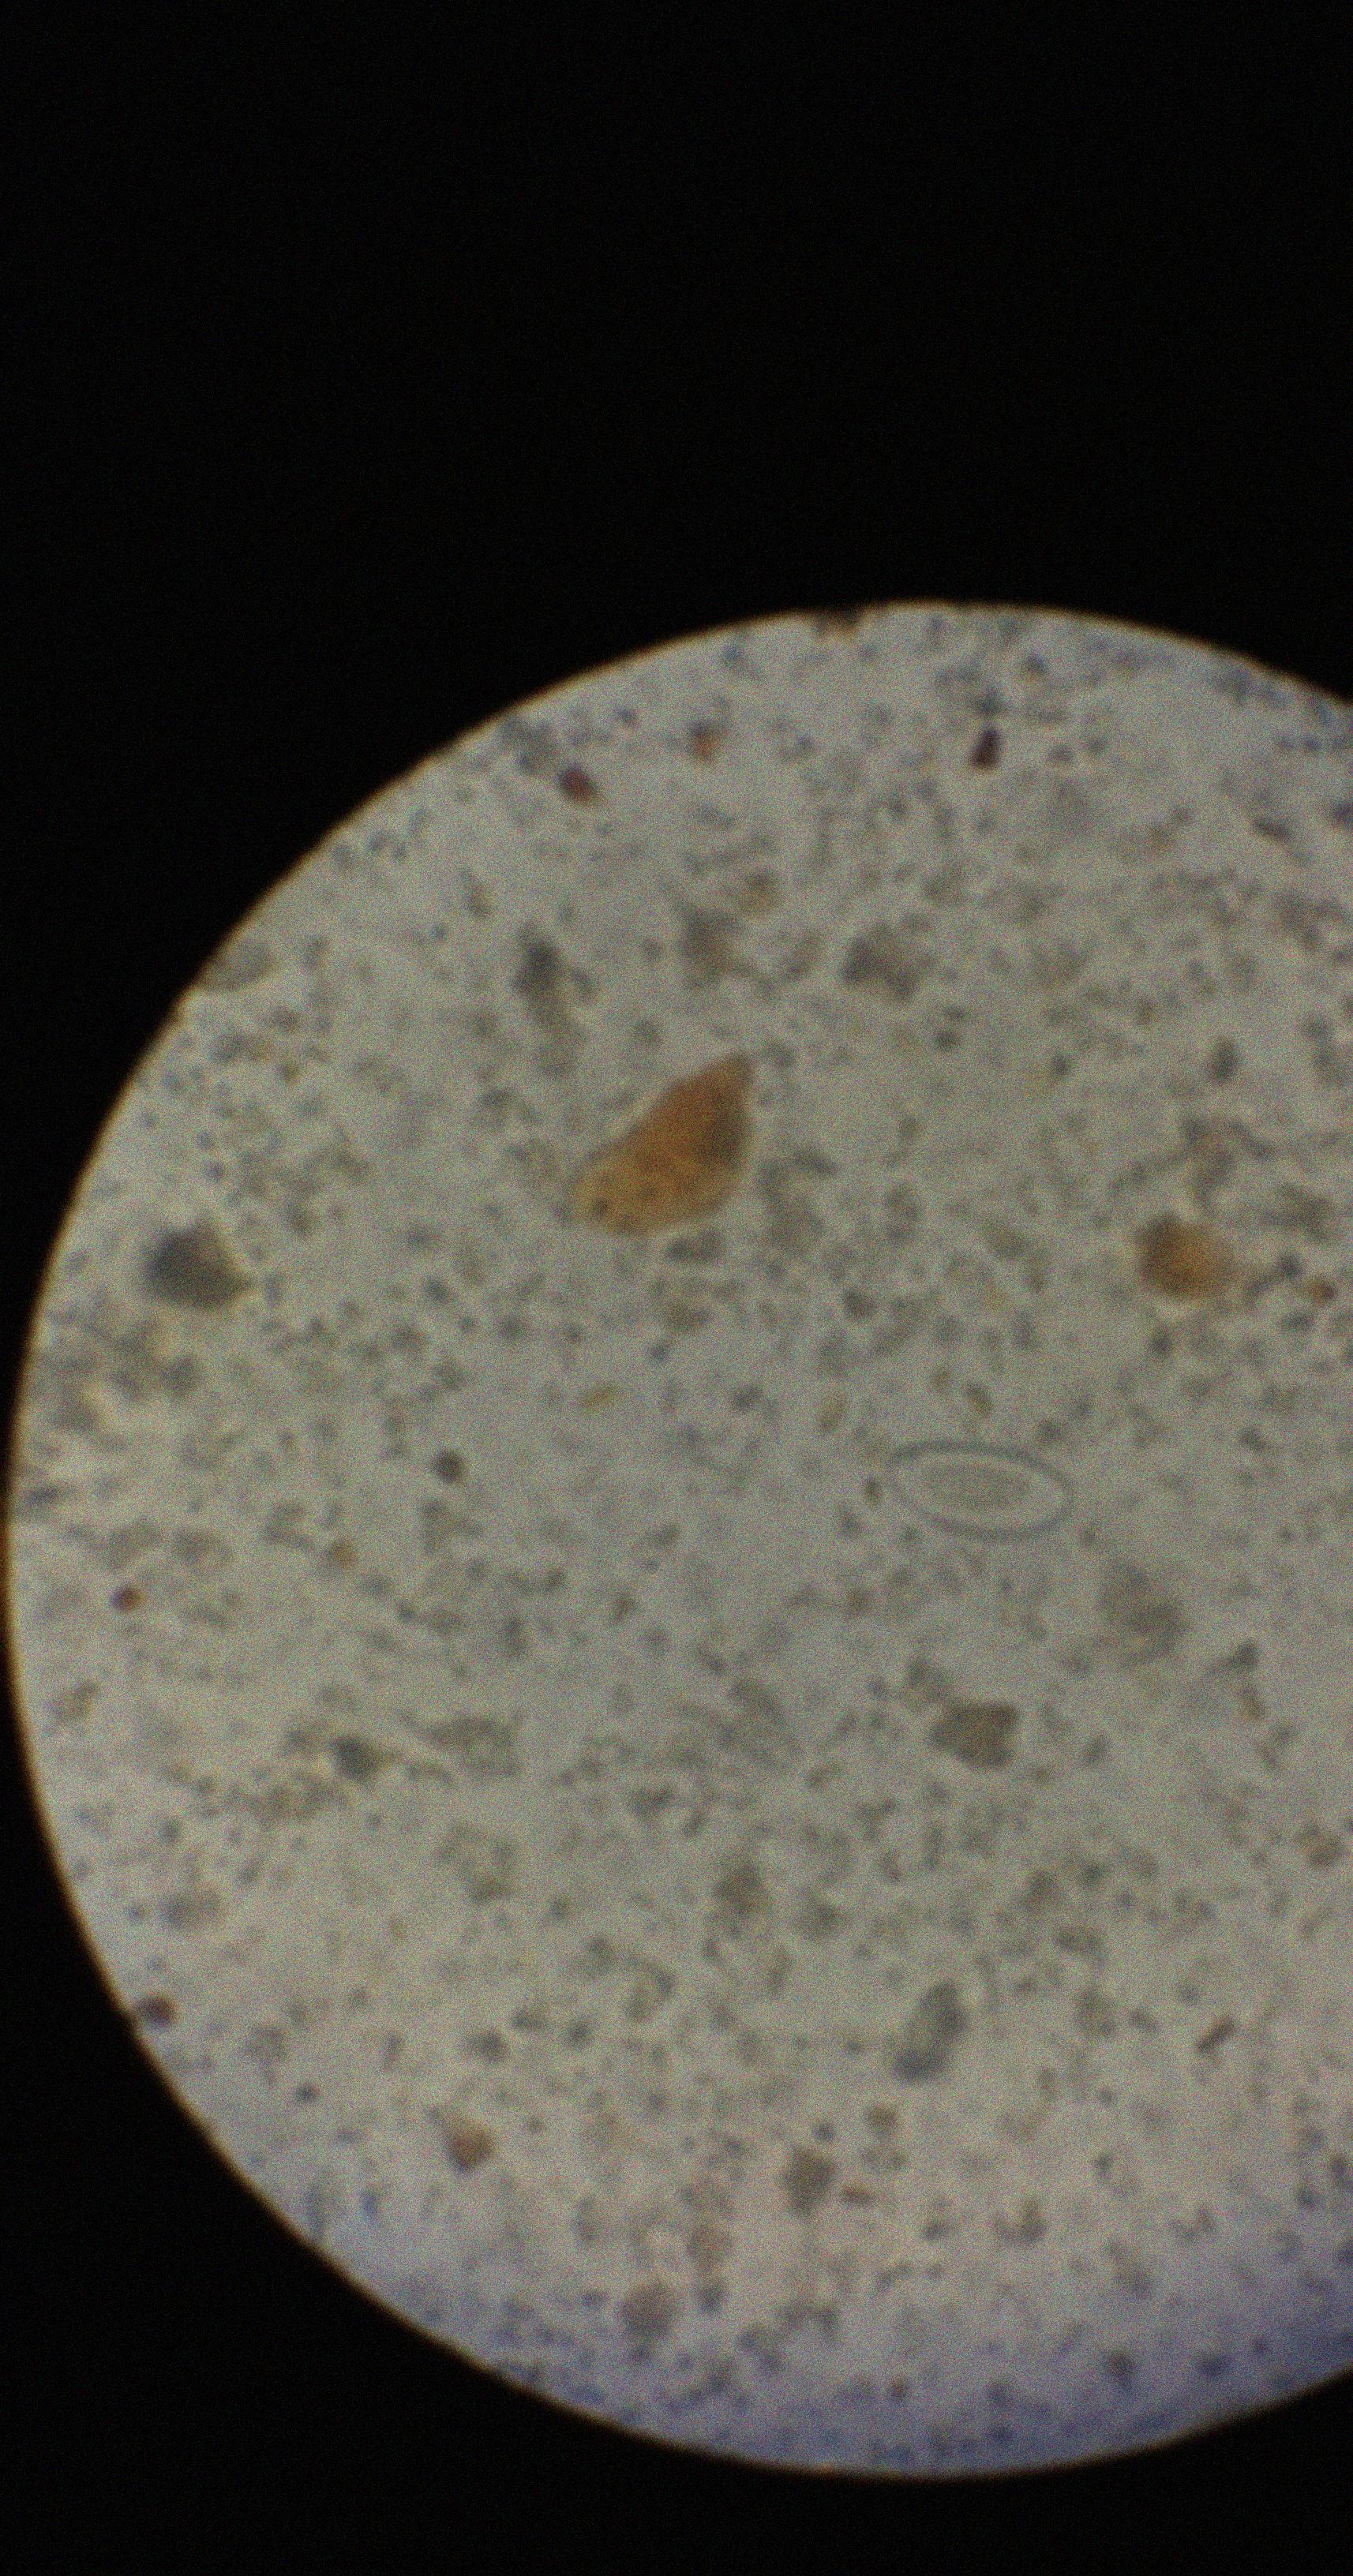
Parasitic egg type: Enterobius vermicularis